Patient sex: M
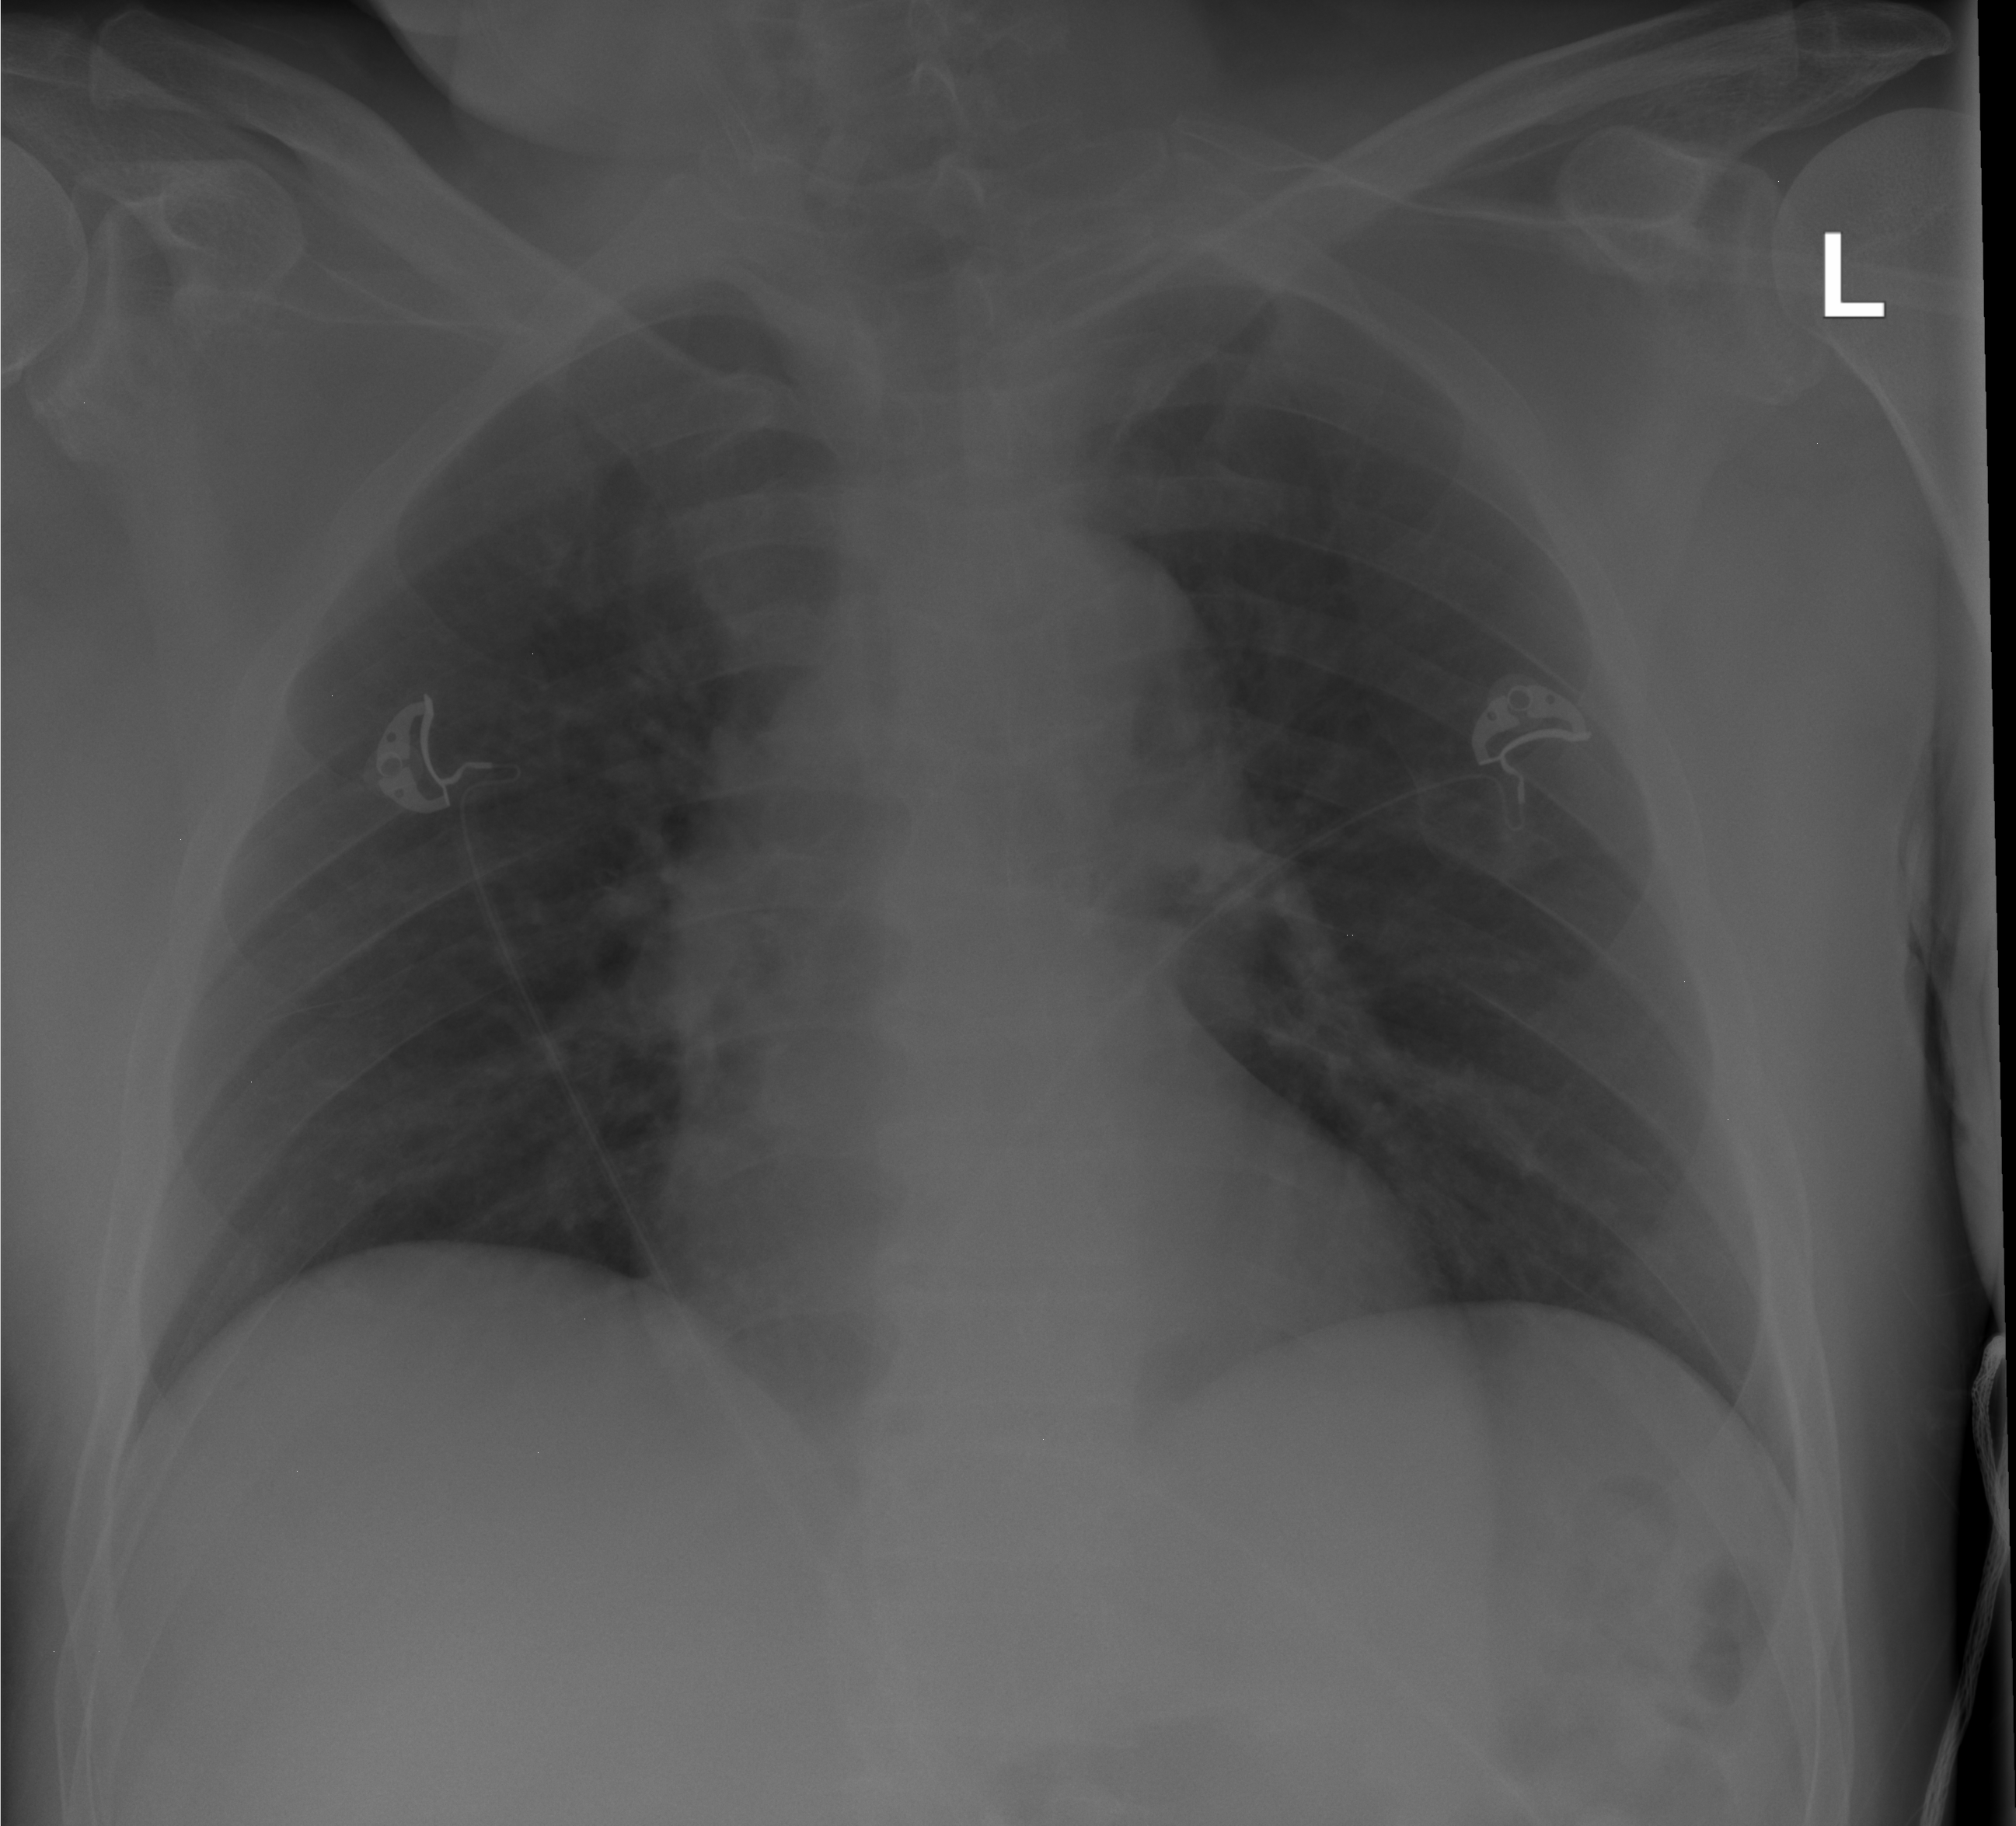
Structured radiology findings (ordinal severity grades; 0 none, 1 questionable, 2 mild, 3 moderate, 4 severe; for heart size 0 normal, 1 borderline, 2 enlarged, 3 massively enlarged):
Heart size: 0
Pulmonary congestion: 0
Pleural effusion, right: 0
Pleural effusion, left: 0
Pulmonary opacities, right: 0
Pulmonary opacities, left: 0
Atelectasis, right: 1
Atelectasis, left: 1